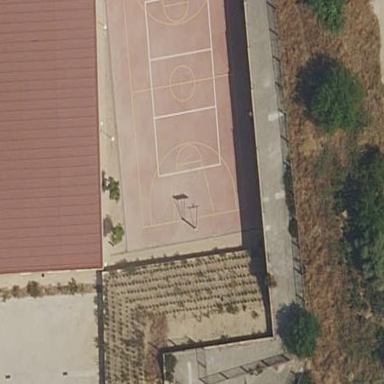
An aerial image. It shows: Basketball court on pitch.